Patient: sex M, age 51
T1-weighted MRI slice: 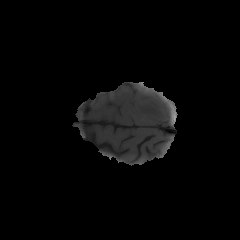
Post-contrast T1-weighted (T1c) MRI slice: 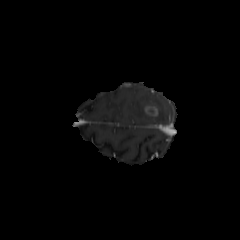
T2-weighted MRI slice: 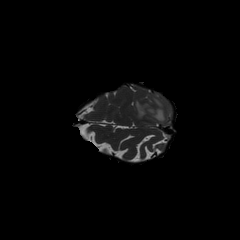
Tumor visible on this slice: yes
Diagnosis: Glioblastoma, IDH-wildtype
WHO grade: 4